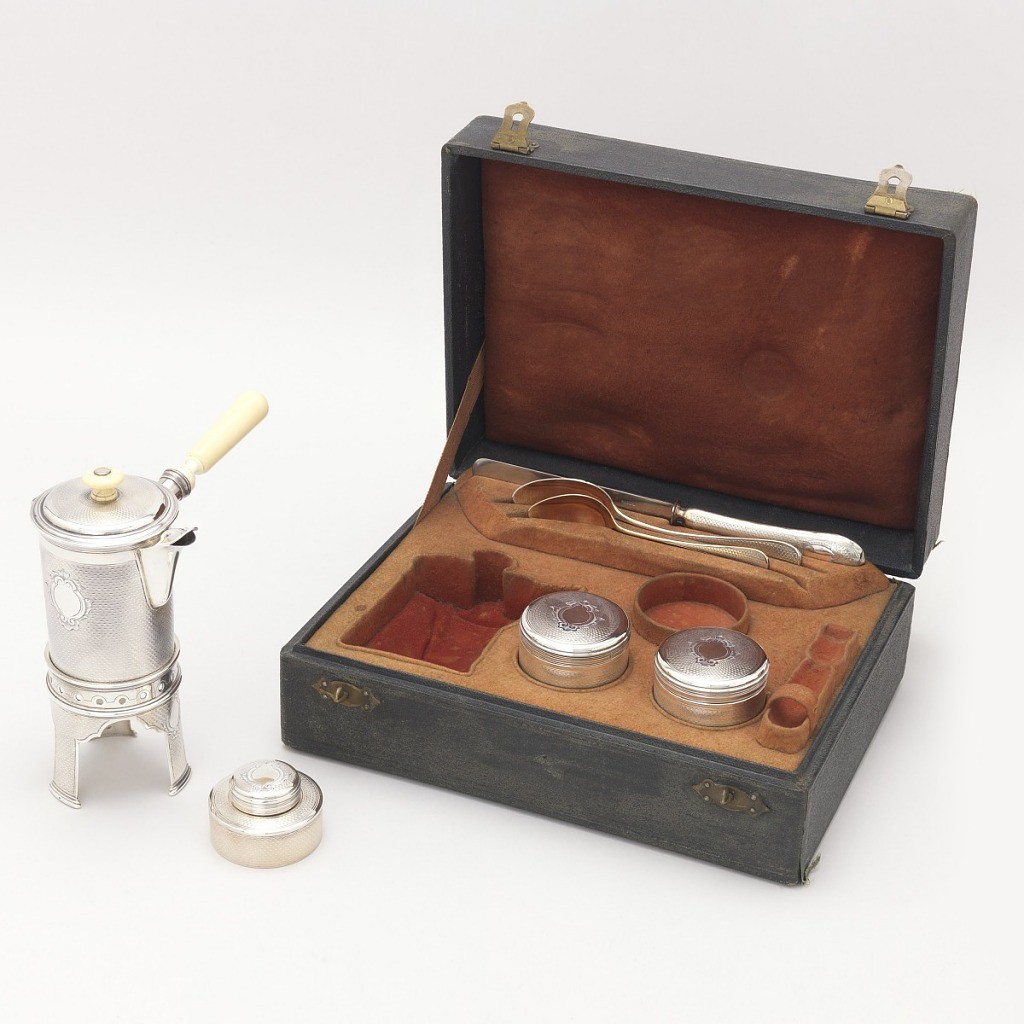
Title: Traveling Coffee Service
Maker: Gregoire et Cordonnier, French, 1866 – 1868
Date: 1866–1868
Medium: silver, ivory, leather
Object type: coffee service
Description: Set consisting of cylindrical silver coffeepot (b) with straight ivory handle (d) projecting from side; circular lid with ivory knop; cylindrical stand (c); burner, wick and cover (e,f,g);  two covered cannisters (h,i,j,k); 2 spoons (l,m); knife (n). All in a retangular fitted leather case (a) with the initials BM on the hinged lid.